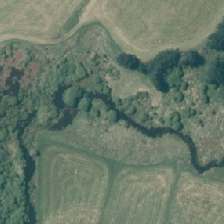
Land cover: herbaceous_freshwater_vege